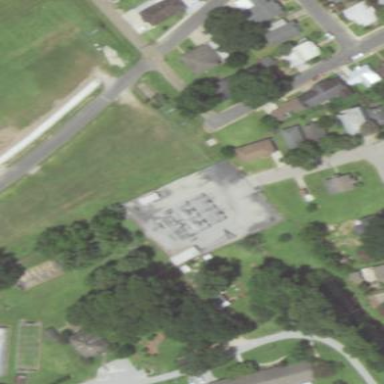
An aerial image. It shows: Outdoor distribution level power substation.